Question: When laravel returns an error, the "message" property is truncated with an ellipses at the end. Many times I can't fully diagnose what's wrong because the message is not complete.
The image below shows an example error response from Laravel. The message is reporting that there is a syntax error in the query, but it's cut off so I don't know exactly where the syntax error is:

Any idea of how to get Laravel to show the full message?
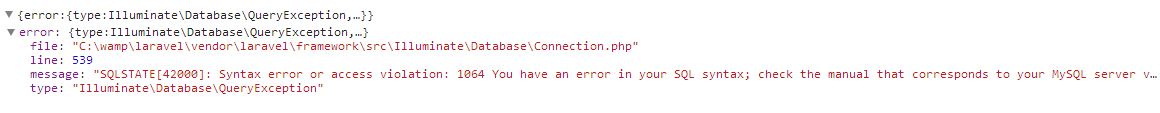
Answer: You are trying to look it in your browser console, so it must be it truncating the message for you.
Take a look at your log file, it will show you the full message:
'''
php artisan tail
'''